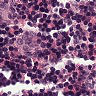
Metastatic tissue present: no